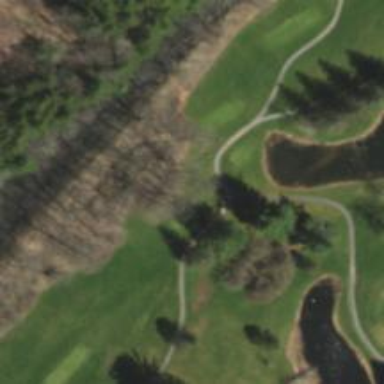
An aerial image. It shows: Pathway for golfing.